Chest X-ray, AP view. Patient: 51 years old, sex F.
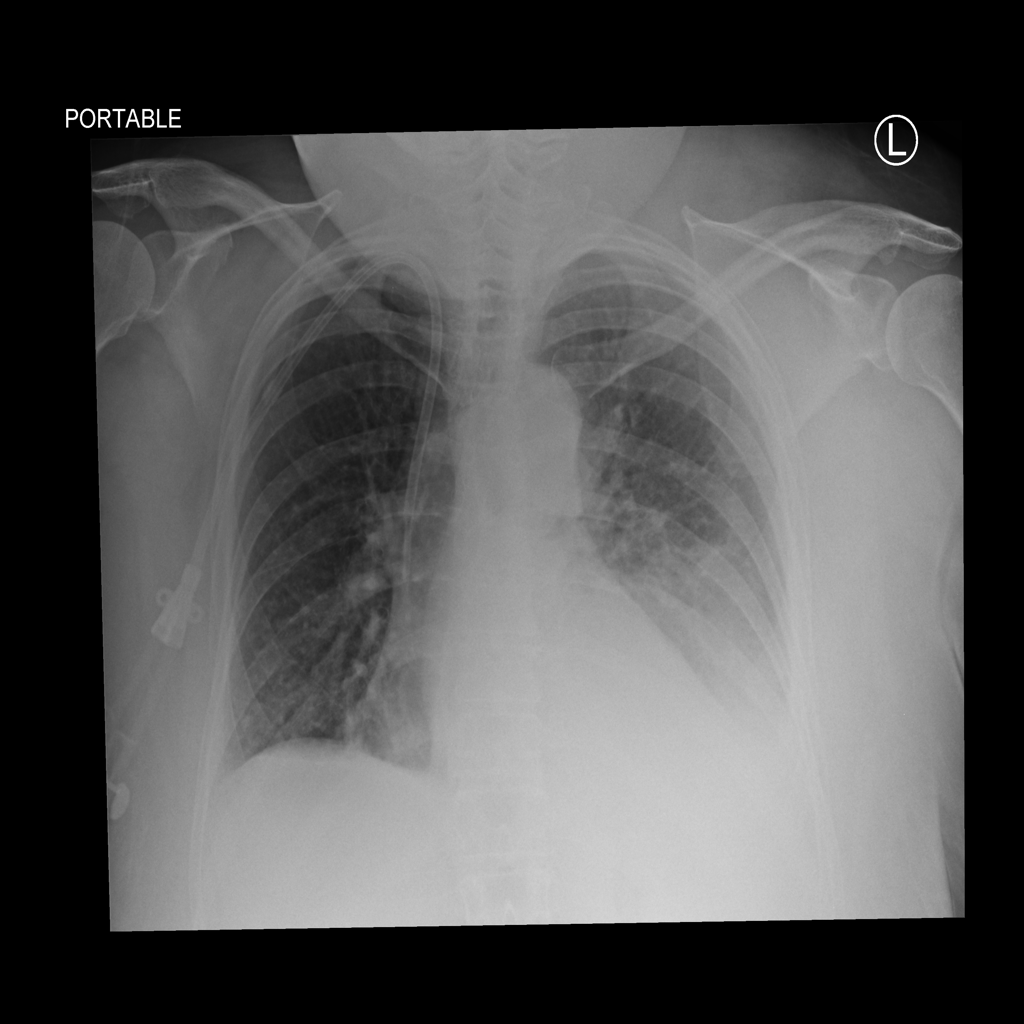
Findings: Effusion